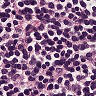
Metastatic tissue present: no